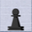
Piece: bP